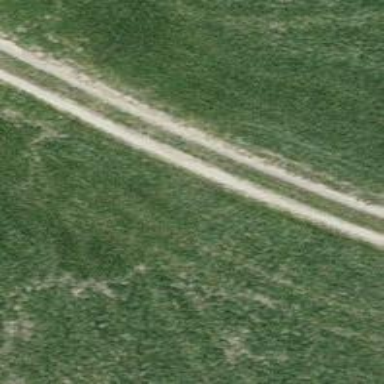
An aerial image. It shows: Gravel track with grade4 tracktype.